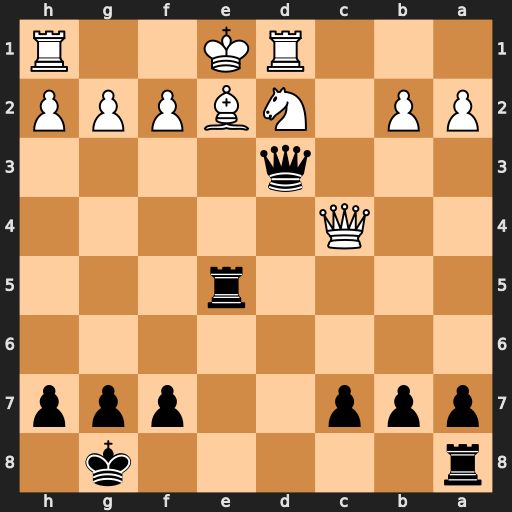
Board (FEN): r5k1/ppp2ppp/8/4r3/2Q5/3q4/PP1NBPPP/3RK2R
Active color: b
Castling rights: K
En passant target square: -
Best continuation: Rxe2+ Kf1 Re1+ Kxe1 Re8+ Qe4 Rxe4+ Nxe4 Qxe4+